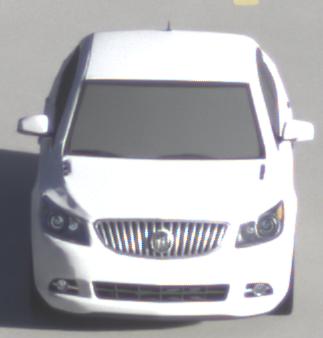
Make: Buick
Model: LaCrosse
Detailed model: Gen. 2
Model produced from: 2009
Model produced until: 2016
Doors: 4
Color: white
Road condition: dry road
Daytime: morning or afternoon
Contrast: medium contrast